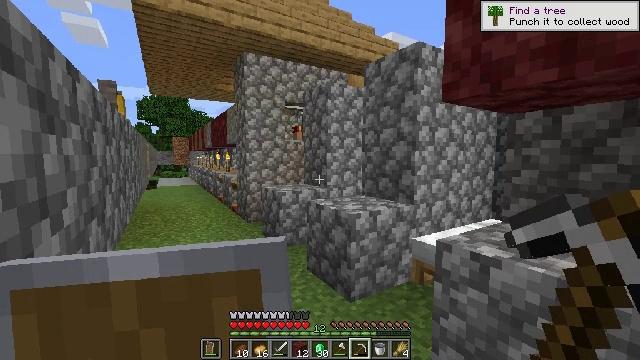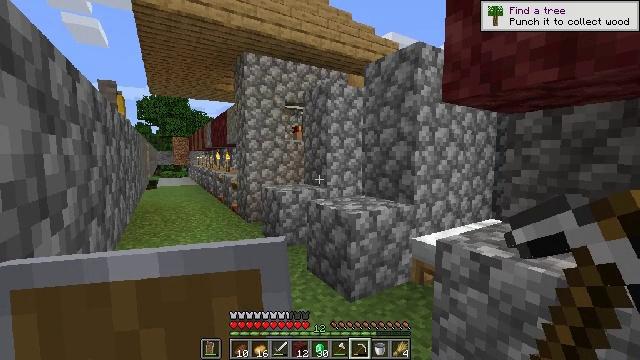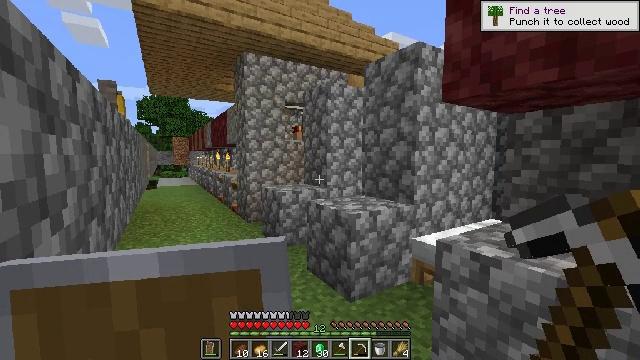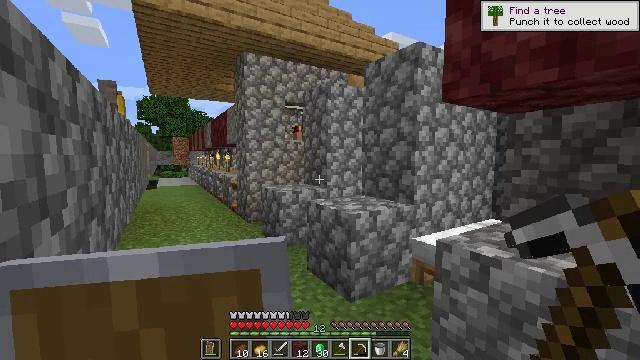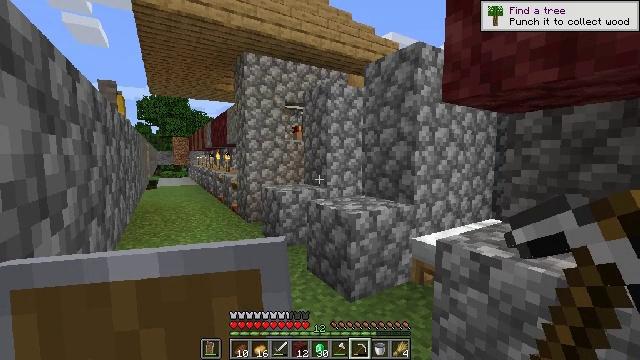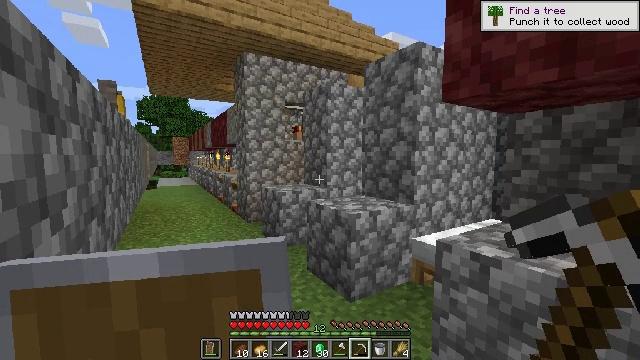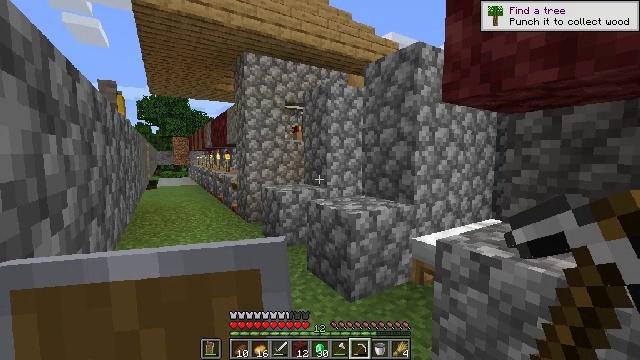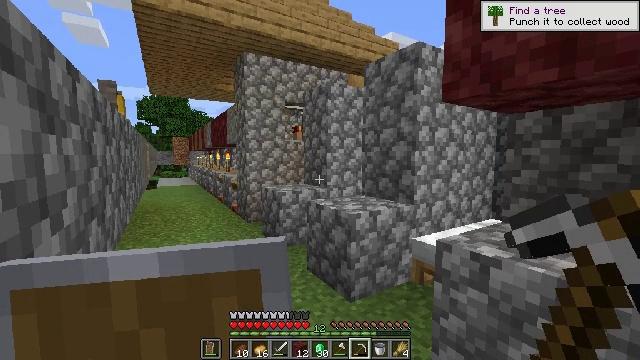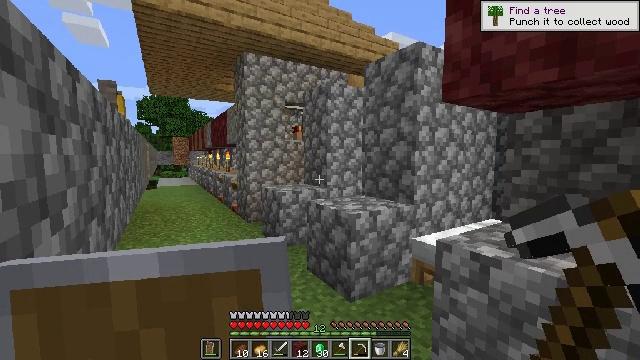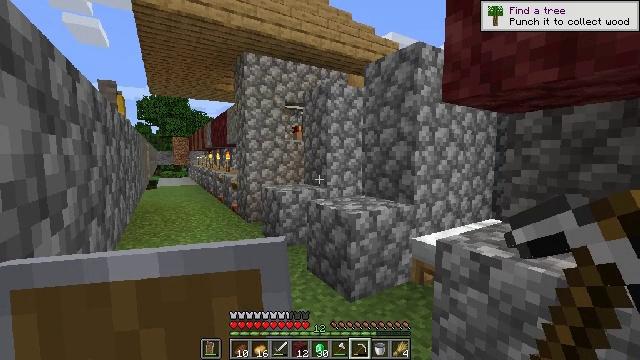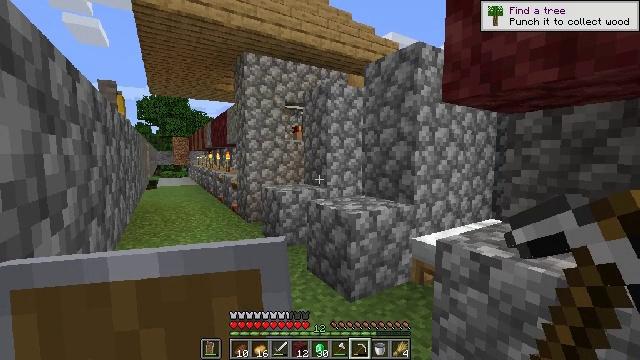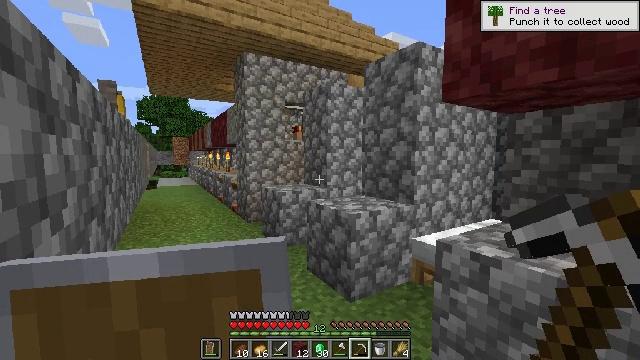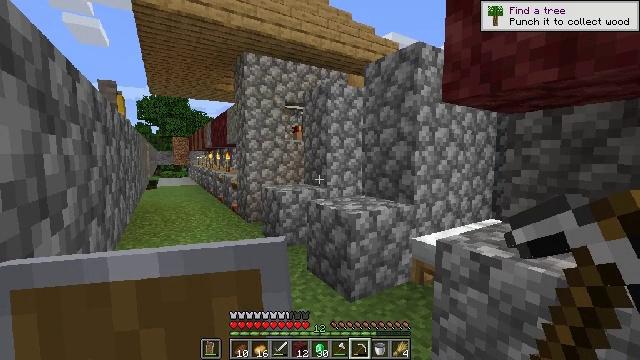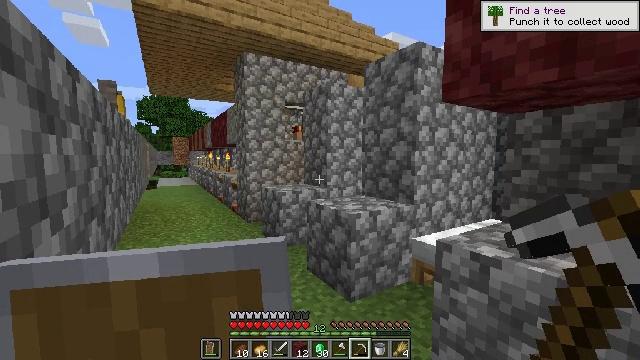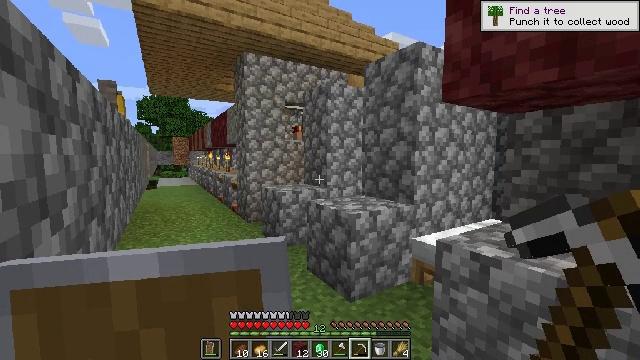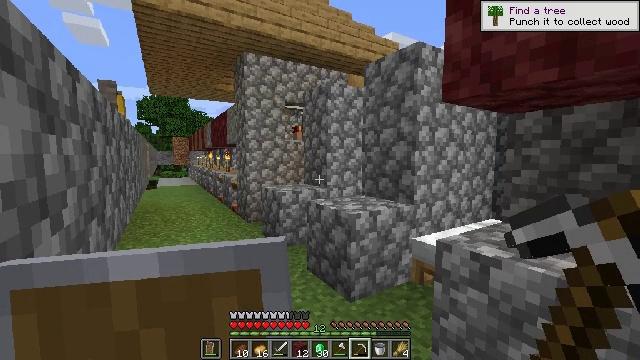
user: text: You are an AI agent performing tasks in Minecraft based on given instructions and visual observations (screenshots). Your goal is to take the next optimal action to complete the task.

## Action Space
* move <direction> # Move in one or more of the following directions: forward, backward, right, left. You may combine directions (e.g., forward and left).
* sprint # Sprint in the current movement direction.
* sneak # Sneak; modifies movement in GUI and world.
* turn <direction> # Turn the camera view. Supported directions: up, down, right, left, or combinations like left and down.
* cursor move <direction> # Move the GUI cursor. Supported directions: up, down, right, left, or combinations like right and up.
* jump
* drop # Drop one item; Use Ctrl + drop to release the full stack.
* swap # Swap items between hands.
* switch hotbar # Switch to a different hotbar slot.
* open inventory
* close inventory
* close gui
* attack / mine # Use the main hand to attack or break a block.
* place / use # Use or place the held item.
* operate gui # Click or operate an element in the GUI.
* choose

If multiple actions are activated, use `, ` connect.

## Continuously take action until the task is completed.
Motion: motion action
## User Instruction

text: Gather the bell for your inventory.
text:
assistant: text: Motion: no_op
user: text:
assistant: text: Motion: no_op
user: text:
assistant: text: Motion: no_op
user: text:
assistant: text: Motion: no_op
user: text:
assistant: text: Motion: no_op
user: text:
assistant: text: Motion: no_op
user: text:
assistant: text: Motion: no_op
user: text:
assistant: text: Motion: no_op
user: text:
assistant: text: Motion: no_op
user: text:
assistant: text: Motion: no_op
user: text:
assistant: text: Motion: no_op
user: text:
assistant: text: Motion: no_op
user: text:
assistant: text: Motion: no_op
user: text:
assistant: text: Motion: no_op
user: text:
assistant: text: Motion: no_op
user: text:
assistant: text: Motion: no_op
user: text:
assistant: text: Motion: no_op
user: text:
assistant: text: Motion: no_op
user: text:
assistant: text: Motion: no_op
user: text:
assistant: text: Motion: no_op
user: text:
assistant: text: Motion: no_op
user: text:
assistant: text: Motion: no_op
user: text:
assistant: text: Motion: no_op
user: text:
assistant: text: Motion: no_op
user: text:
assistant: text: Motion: no_op
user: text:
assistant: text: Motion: no_op
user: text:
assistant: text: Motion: no_op
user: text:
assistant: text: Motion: no_op
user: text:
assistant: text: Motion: no_op
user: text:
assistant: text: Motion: no_op